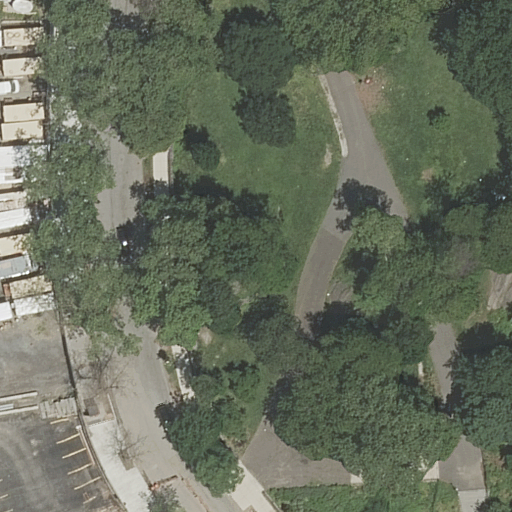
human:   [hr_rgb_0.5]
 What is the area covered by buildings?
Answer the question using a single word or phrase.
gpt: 0m2

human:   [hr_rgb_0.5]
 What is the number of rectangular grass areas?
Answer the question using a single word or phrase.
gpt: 1

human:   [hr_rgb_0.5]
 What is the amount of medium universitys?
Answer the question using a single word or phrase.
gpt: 0

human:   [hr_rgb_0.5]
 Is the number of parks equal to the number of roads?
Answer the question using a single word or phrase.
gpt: no

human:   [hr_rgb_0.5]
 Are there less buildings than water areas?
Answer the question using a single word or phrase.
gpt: no

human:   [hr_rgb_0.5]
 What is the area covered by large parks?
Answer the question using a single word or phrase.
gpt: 10610m2

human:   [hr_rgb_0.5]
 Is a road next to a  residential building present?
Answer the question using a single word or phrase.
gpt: no

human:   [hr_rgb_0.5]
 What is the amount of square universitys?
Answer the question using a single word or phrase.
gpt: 0

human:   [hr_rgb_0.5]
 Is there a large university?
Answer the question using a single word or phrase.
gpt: yes

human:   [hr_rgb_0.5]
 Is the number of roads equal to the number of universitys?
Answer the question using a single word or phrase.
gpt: no

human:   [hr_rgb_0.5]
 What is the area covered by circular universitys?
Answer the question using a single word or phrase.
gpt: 0m2

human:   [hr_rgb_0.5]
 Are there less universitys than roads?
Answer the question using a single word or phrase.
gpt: yes

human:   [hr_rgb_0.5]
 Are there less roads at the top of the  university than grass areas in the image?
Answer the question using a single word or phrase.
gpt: no

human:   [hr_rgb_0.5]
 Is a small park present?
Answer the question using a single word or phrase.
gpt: no

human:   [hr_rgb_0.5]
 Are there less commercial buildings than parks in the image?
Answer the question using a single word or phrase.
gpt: yes

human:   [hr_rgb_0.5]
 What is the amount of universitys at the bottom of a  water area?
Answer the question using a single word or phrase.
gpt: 0

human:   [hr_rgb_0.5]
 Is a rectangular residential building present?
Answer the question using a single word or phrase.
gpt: no

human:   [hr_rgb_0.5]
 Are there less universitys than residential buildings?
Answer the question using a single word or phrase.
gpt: no

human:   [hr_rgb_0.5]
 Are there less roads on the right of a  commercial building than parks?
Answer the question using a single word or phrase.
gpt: yes

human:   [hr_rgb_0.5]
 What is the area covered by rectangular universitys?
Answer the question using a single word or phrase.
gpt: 0m2

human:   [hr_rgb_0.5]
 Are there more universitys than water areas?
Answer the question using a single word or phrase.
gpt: yes

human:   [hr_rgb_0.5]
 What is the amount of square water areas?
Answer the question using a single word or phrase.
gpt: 0

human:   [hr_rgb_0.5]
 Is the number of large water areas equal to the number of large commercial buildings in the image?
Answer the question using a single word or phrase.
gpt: yes

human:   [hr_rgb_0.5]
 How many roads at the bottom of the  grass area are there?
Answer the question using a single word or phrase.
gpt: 0

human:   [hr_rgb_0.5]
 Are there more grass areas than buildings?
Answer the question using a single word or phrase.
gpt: yes

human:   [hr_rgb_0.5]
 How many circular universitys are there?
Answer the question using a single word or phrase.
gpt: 0

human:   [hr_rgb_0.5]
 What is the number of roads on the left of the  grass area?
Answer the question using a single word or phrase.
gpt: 0

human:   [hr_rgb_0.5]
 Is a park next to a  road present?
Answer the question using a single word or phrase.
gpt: yes

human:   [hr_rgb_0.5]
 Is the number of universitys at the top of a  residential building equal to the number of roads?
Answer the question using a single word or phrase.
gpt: no

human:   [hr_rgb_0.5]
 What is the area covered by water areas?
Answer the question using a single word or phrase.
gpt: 0m2

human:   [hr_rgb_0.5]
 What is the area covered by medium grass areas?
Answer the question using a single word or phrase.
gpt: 242m2

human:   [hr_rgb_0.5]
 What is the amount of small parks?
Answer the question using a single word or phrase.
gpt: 0

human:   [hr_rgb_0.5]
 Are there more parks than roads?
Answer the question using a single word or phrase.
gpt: no

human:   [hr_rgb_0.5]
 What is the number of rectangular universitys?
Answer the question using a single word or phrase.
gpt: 0

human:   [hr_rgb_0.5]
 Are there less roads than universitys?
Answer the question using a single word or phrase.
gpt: no

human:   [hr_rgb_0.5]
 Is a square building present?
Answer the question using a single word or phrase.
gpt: no